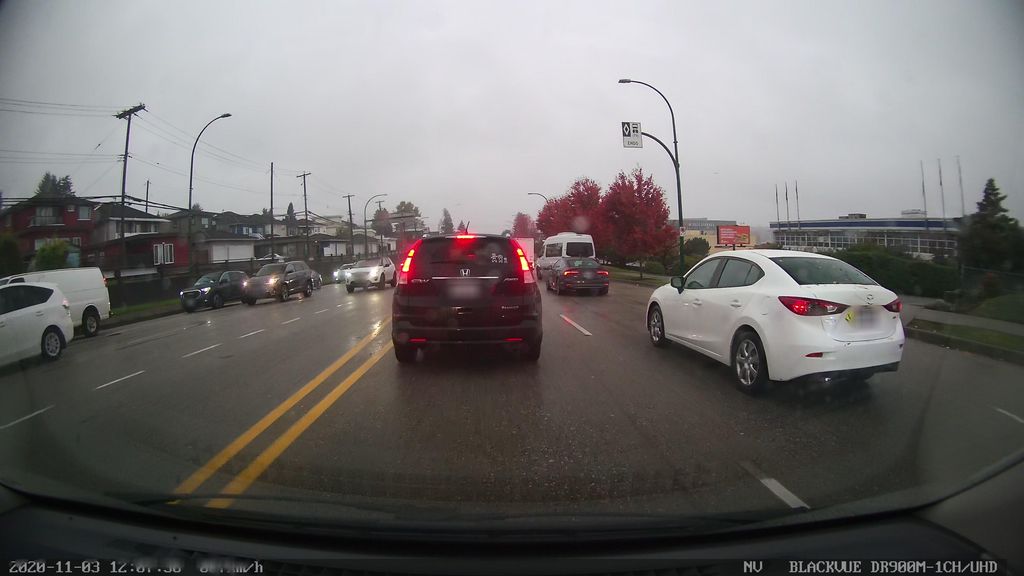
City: vancouver